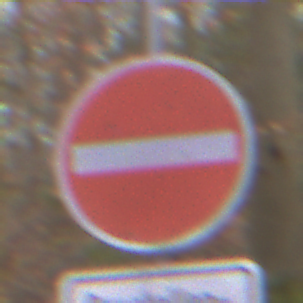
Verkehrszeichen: VerbotDerEinfahrt
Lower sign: SonstigeFahrzeugePersonengruppenFrei1
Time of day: Midday
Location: Outdoor (Nature)
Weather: Overcast
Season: Autumn
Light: Natural